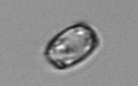
Label: Thalassiosira